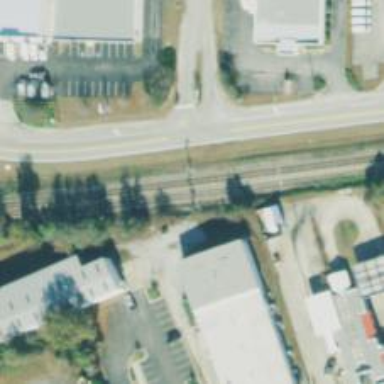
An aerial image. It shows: Railway siding for service.